Interaction volume radius: 5 \u00c5
Interaction volume height: 20 \u00c5
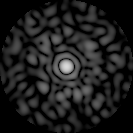
Disorder parameter: 0.8335